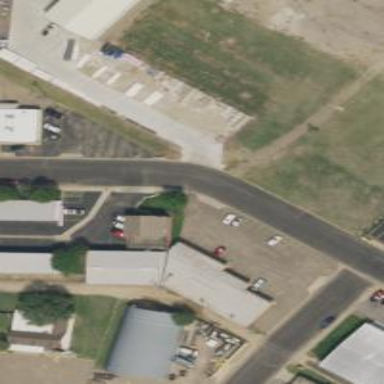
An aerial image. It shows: Alley classified as service road.